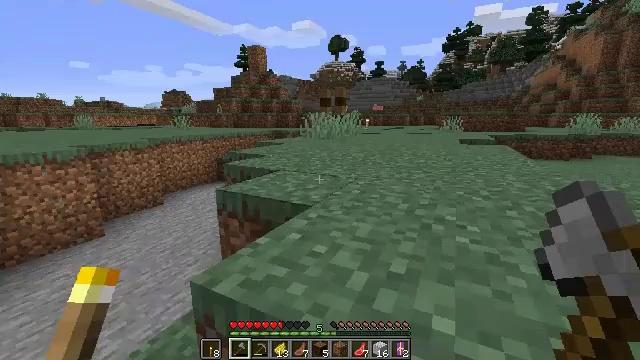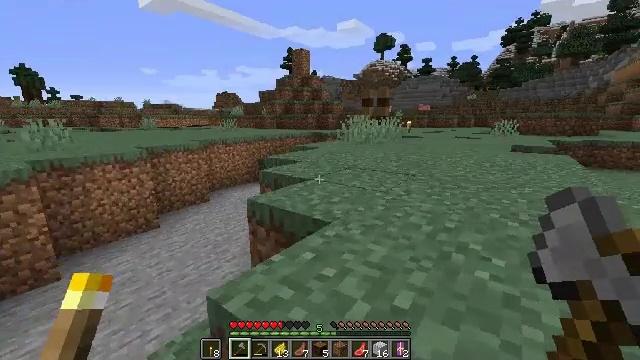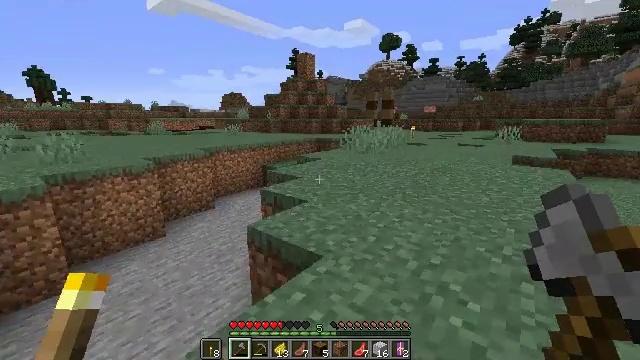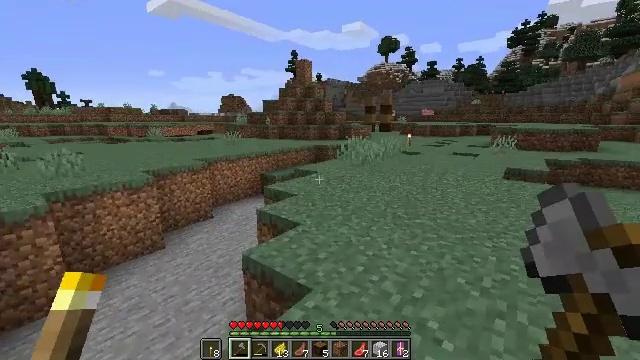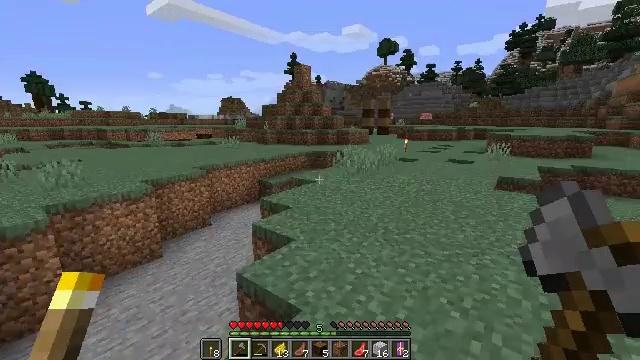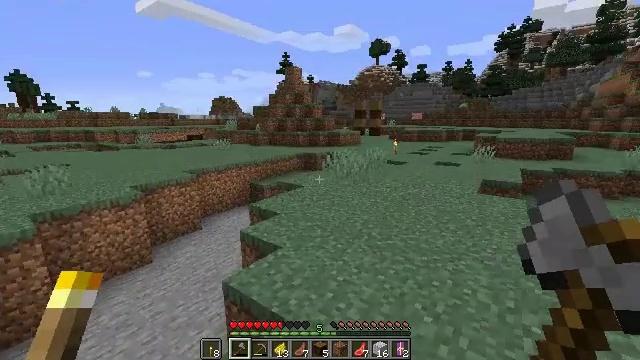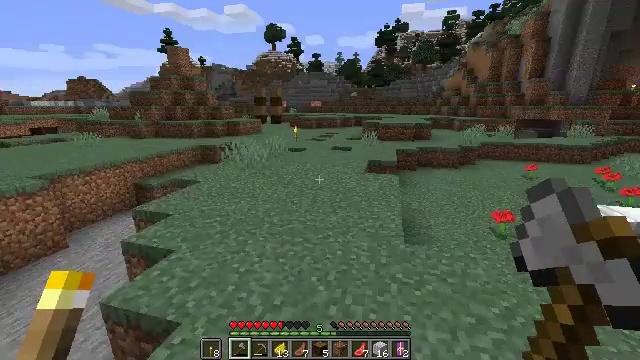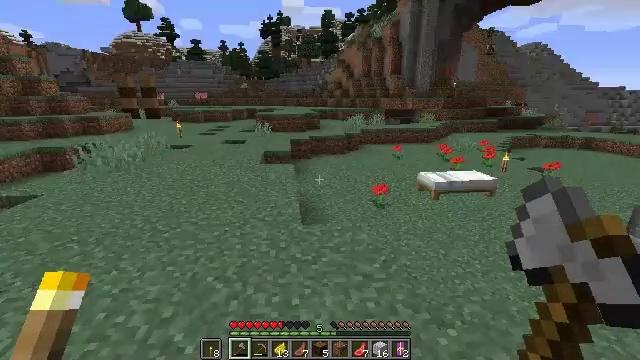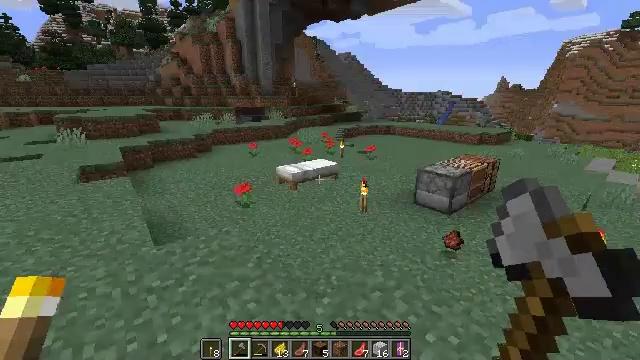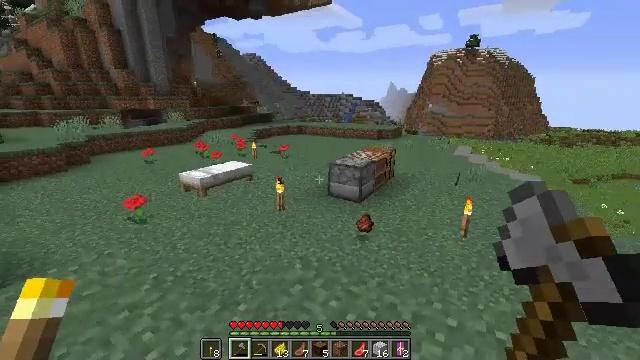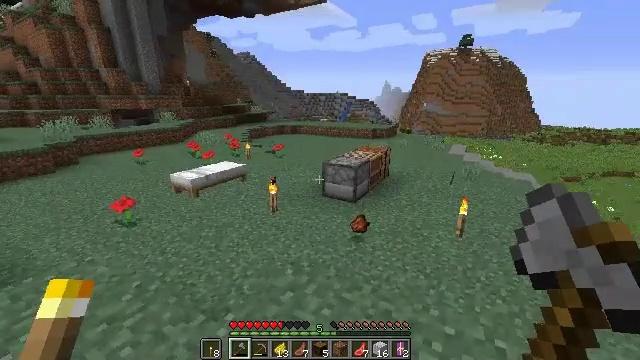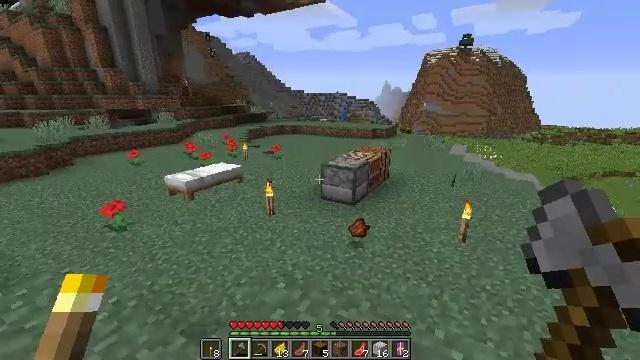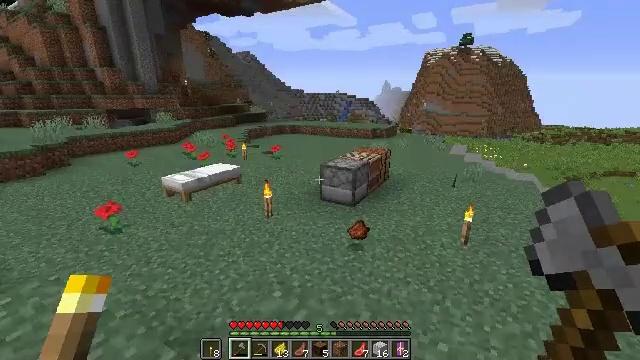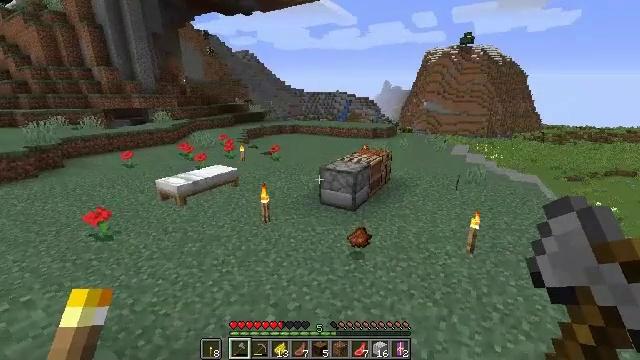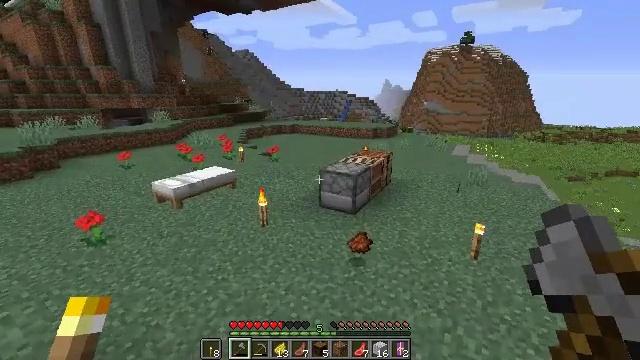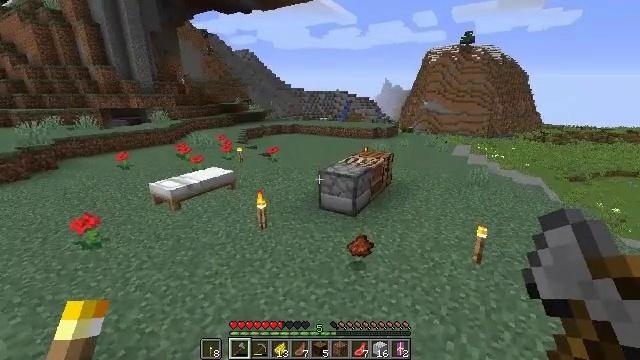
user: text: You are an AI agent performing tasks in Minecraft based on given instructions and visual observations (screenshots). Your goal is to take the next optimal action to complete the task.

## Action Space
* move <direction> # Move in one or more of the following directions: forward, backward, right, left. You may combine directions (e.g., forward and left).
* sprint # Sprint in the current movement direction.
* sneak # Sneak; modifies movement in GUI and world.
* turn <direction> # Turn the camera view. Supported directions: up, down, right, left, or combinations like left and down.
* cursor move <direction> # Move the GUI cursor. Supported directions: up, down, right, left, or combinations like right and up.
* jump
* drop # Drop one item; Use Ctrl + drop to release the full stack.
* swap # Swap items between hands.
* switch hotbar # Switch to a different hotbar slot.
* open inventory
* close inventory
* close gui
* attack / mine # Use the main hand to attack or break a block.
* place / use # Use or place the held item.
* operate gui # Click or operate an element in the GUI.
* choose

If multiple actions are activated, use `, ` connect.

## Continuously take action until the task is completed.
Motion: motion action
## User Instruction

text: Turn regular andesite into polished andesite through crafting.
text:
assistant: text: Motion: move back and move right, turn left, jump
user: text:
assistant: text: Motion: move back and move right, turn left, jump
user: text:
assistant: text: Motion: move back and move right, jump
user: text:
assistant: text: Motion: move back and move right, jump
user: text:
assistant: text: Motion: move back and move right, turn right, jump
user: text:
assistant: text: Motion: move back and move right, turn right and down
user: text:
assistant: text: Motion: turn right and down
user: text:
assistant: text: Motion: turn right
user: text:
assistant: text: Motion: move forward, turn right
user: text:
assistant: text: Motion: move forward, turn right
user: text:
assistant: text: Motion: no_op
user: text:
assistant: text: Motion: move forward
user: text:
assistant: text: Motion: move forward
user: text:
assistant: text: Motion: move forward
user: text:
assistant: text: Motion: move forward
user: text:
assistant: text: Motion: move forward
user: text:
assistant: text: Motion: move forward
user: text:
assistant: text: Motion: move forward
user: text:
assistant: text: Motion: move forward
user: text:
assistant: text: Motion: move forward
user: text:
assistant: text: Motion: move forward, turn left and down
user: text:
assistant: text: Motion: move forward
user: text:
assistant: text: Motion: move forward
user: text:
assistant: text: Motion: move forward, turn left and down
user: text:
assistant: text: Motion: move forward, turn left and down
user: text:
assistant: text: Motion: move forward and move left, turn left
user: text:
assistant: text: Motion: move forward and move left
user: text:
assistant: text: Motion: move forward and move left, turn right
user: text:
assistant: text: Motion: move forward and move left, turn right
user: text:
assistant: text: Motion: move forward and move left, turn right